The plot shows how the frequency content of a bearing vibration signal evolves over time (STFT spectrogram). Determine the bearing's health state. Answer with exactly one of: normal, inner_race, outer_race, ball.
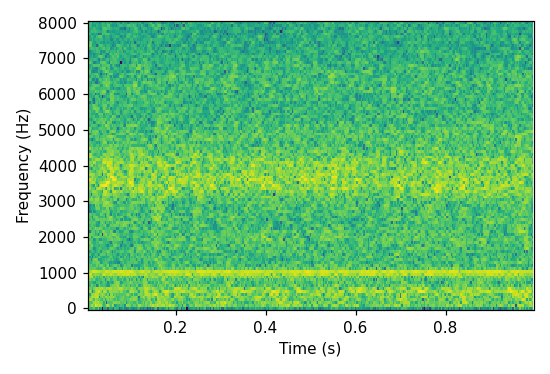
Answer: normal